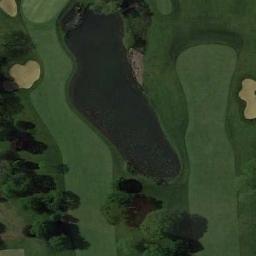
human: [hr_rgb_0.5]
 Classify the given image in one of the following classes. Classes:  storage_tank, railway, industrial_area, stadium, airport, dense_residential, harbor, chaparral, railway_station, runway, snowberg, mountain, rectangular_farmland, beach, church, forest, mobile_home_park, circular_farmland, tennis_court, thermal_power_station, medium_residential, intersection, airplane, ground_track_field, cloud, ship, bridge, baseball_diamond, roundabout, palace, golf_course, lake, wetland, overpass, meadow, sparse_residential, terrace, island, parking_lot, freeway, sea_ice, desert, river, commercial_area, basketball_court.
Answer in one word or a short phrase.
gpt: golf_course